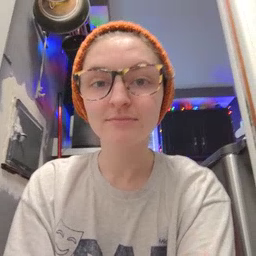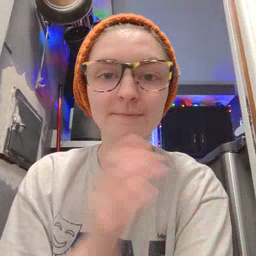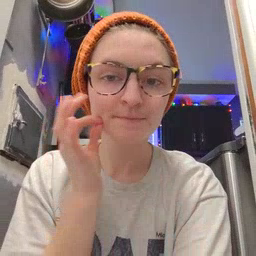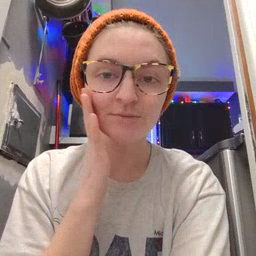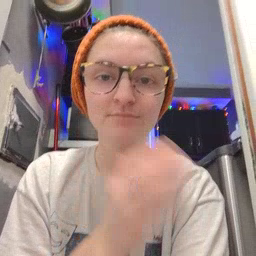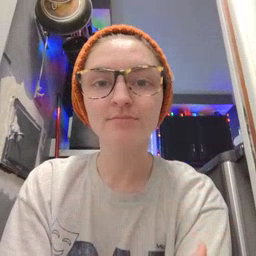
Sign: bee